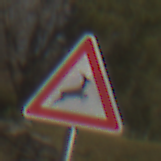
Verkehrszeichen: WildwechselLinks
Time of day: MorningAfternoon
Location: Outdoor (Nature)
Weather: PartlyCloudy
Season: NotSpecified
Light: Natural